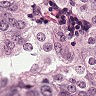
Metastatic tissue present: yes